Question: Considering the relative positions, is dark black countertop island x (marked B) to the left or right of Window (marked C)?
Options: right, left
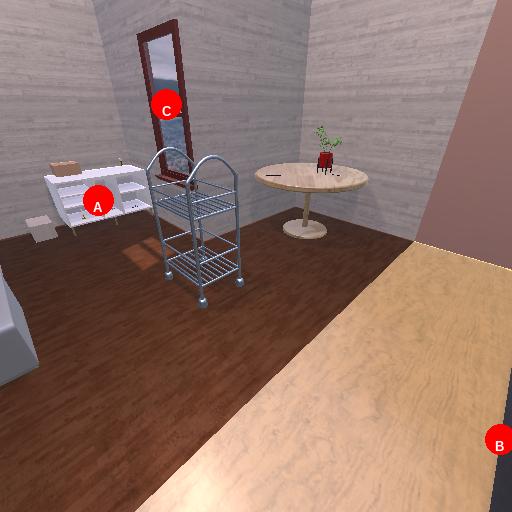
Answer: right